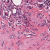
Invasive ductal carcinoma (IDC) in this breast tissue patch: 0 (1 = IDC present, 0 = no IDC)